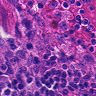
Metastatic tissue present: no